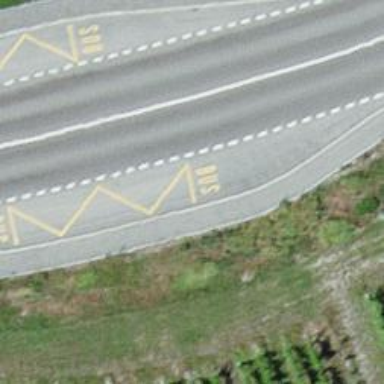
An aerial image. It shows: Bus stop with platform for public transport.